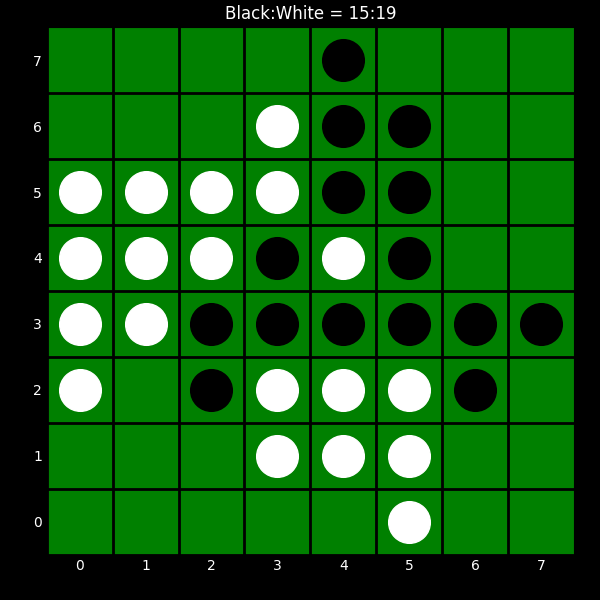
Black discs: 15
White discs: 19